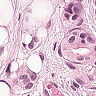
Metastatic tissue present: yes